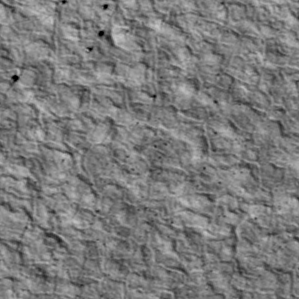
Label: non_frost